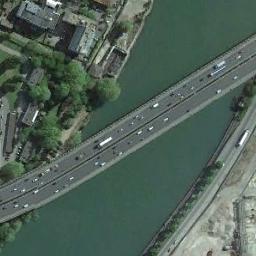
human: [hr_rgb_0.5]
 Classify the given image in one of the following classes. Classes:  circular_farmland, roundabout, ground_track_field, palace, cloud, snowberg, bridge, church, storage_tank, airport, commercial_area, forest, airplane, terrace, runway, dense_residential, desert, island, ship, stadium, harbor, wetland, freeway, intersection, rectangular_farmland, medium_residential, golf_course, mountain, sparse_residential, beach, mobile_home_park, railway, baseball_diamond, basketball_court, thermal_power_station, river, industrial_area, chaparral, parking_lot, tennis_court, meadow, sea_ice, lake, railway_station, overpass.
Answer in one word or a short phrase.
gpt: bridge